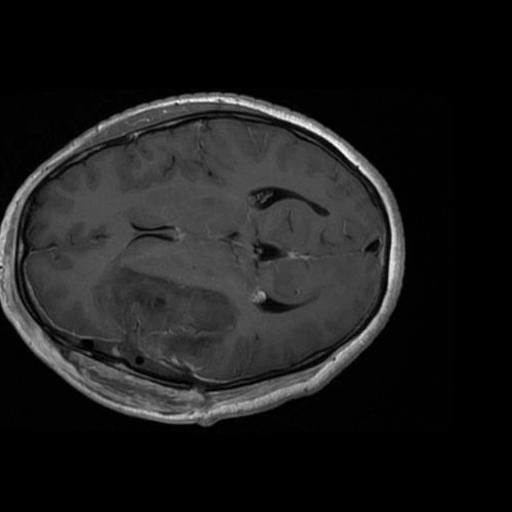
Label: brain_glioma